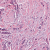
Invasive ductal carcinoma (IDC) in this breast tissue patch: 1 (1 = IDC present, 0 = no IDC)